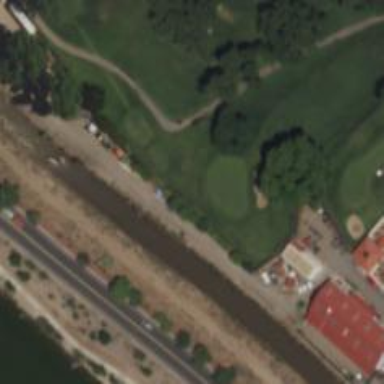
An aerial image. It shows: Golf tee.